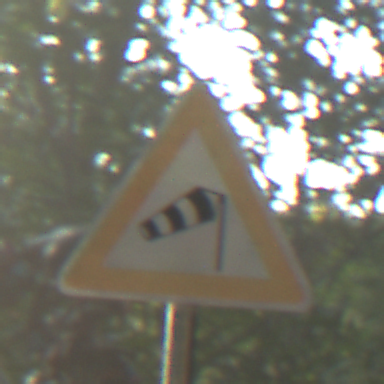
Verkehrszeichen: SeitenwindVonRechts
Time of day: SunriseSunset
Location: Outdoor (Suburban)
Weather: Clear
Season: NotSpecified
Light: Natural